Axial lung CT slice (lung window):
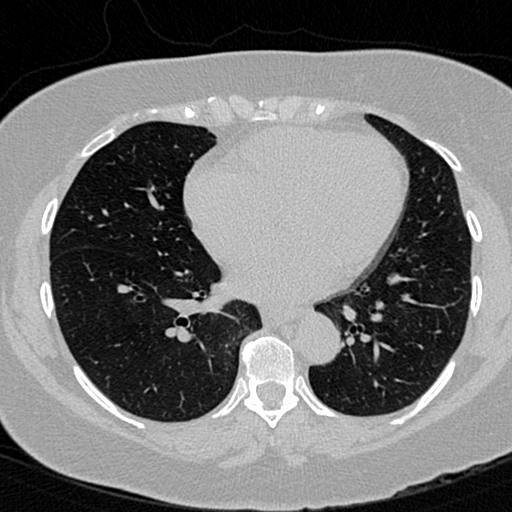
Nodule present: no